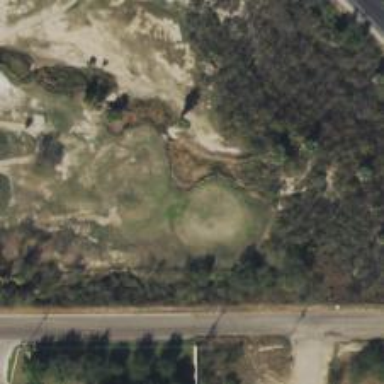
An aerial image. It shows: Golf hole.